Question: I'm trying to submit a combined Facebook/iOS app for review so it will appear in the Facebook app center. Both apps are live (soft-launch) and available to the public (we have a few thousand users)
Part of the process is to include details of the iOS app, so it can be downloaded and tested. I used the app store ID for the app in question (that's currently live and available for download). When I go to submit however, I get this error:

> Your iOS app must be available in United States, Japan, United
Kingdom, Russia, Brazil, Taiwan, Germany, France, Spain, India, Israel
or Turkey in order for our review team to download it from the Apple
App Store.
The thing is; the app currently (only) in the France app store. The Facebook app is live and open to the public as well, so why can't I submit this? Am I missing something basic?
Thanks
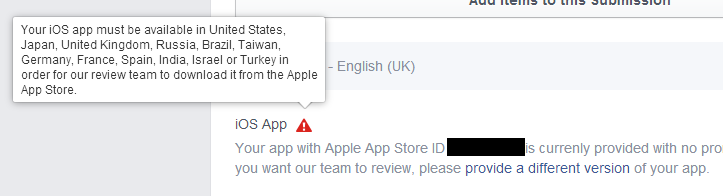
Answer: For info, it seems like the bug has been fixed: <URL>